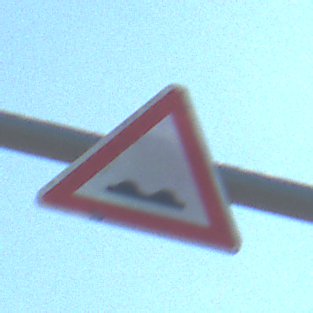
Verkehrszeichen: UnebeneFahrbahn
Umgebung: Outdoor, Urban
Tageszeit: Midday
Wetter: Clear
Licht: Natural
Jahreszeit: NotSpecified
Kontrast: HighContrast